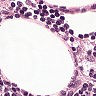
Metastatic tissue present: no